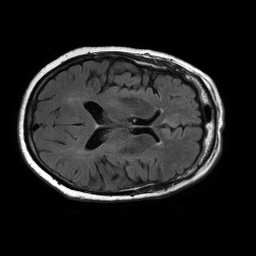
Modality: FLAIR
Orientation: axial
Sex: female
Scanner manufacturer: philips
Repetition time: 11 s
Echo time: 0.125 s